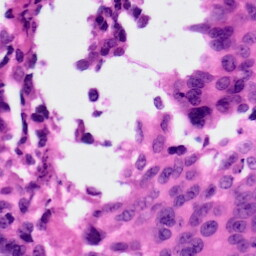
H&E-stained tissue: Ovarian